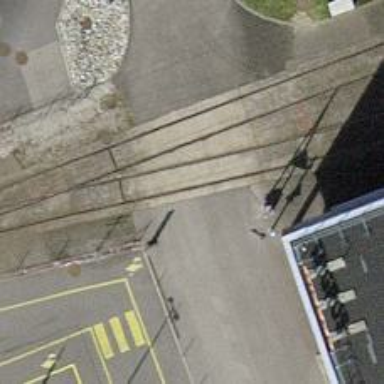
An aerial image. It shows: Single-track electrified railway spur with contact line for service.